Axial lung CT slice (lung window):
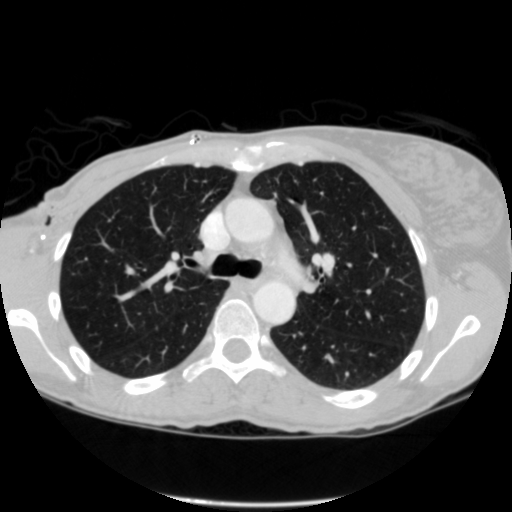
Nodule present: no